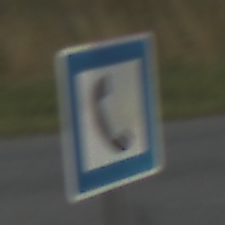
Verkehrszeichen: Fernsprecher
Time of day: SunriseSunset
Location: Outdoor (RoadRail)
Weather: PartlyCloudy
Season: NotSpecified
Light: Natural